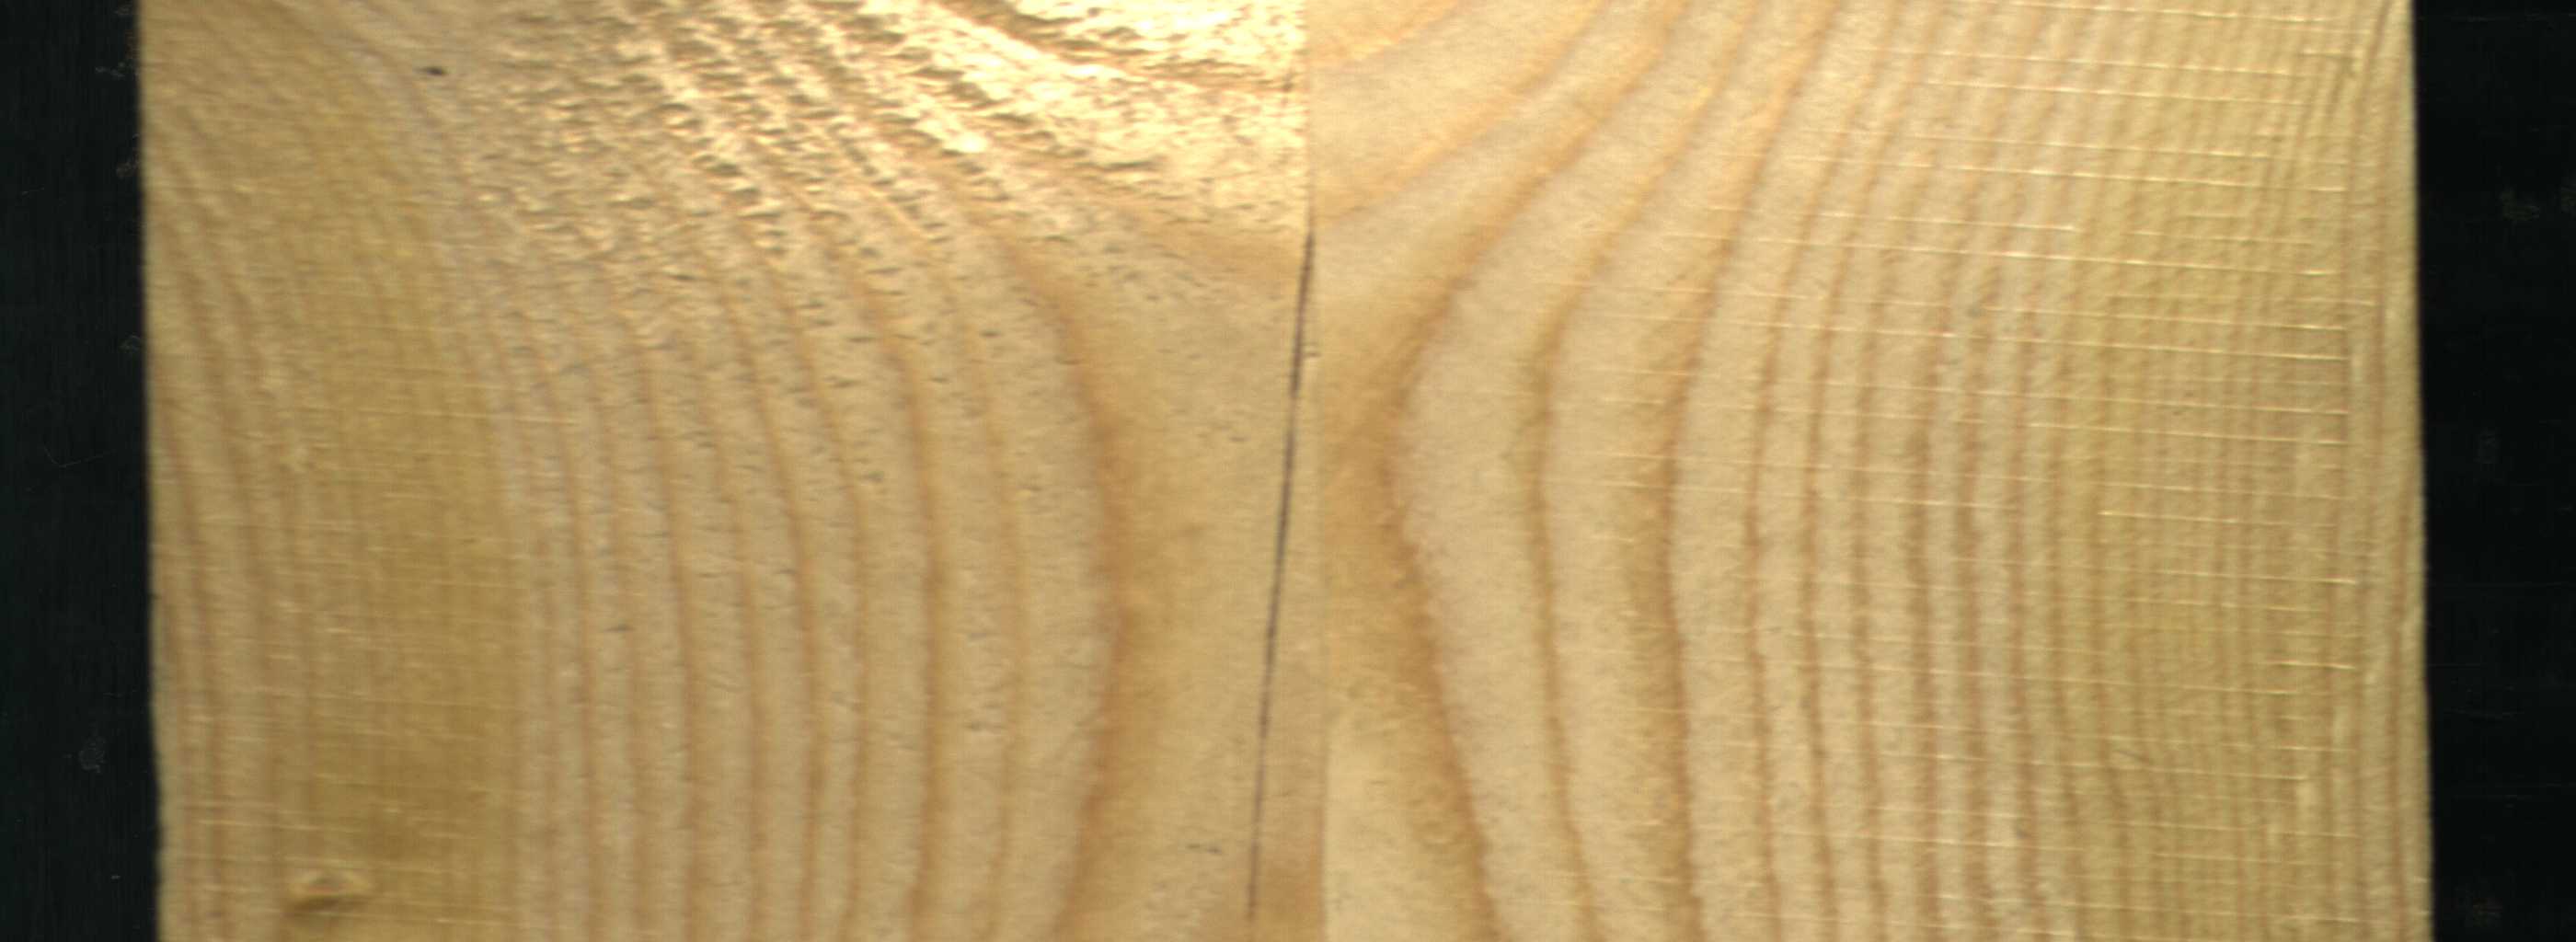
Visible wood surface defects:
Crack